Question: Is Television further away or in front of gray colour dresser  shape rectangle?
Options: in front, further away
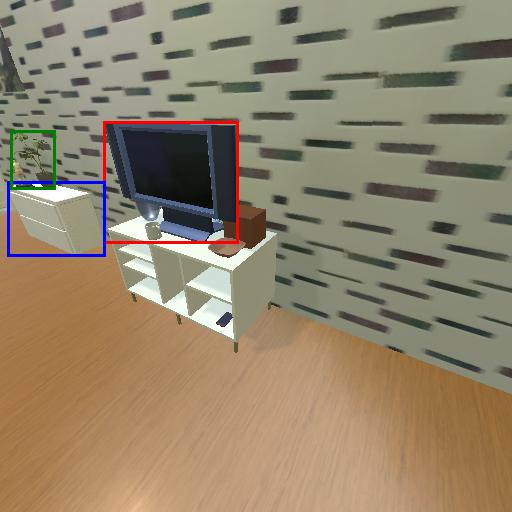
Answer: in front